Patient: sex F, age 76
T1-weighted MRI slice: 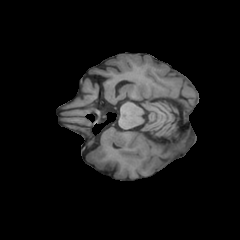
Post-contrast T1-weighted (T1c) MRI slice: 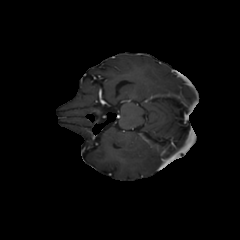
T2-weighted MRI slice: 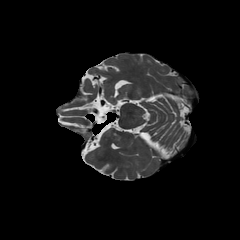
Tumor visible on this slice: no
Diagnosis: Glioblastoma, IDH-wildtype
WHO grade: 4